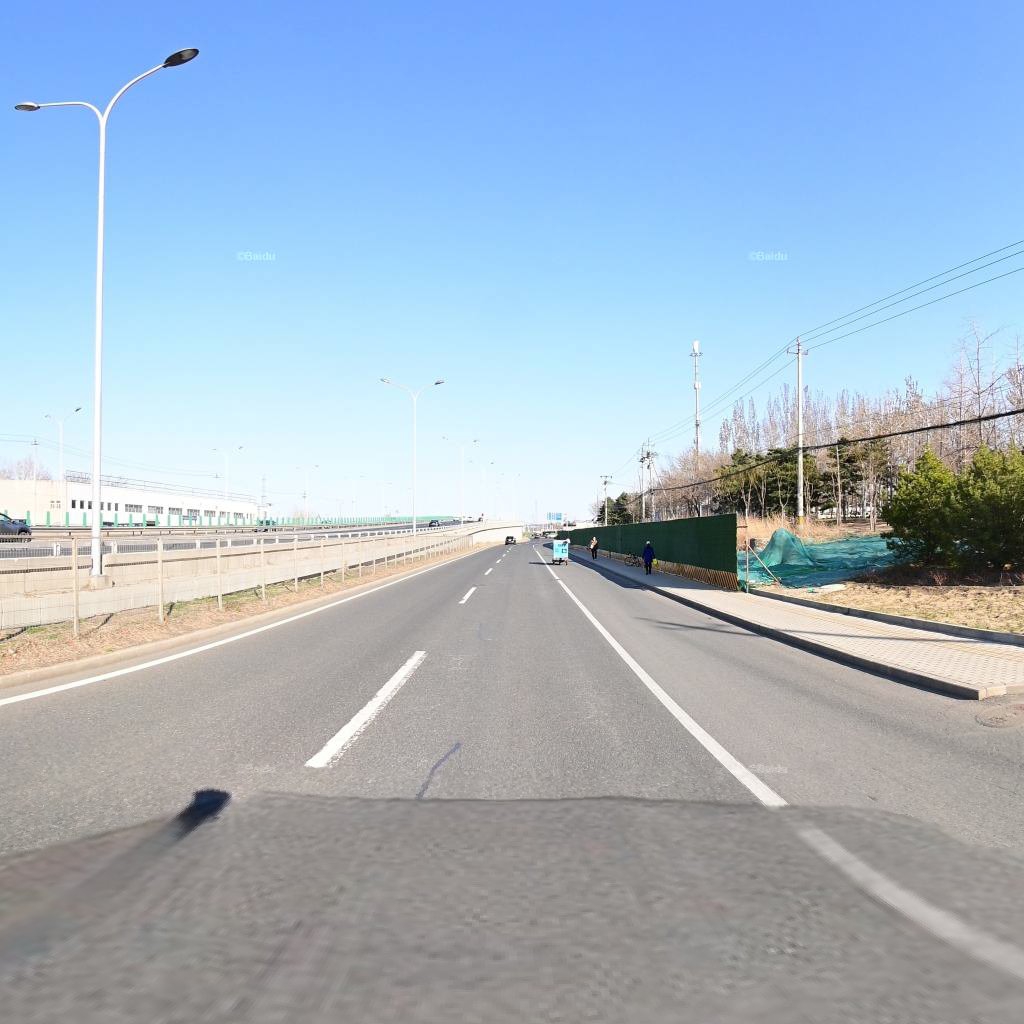
Region: Chaoyang
Road damage annotations: manhole cover, longitudinal patch